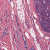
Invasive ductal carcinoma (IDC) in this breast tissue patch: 1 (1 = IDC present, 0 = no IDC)